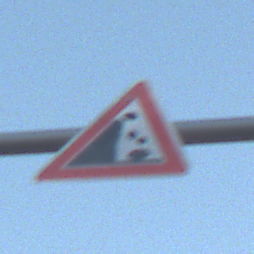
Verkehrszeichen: SteinschlagLinks
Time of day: SunriseSunset
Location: Outdoor (Nature)
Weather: Clear
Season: NotSpecified
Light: Natural